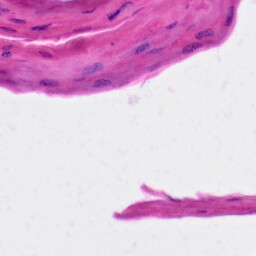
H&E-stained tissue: Skin